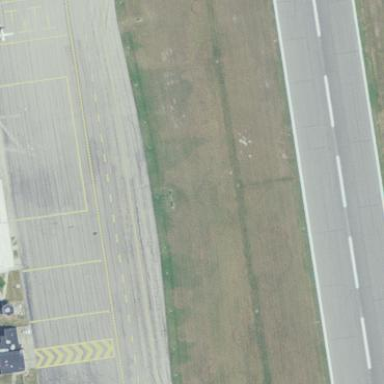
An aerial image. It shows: Apron at the airport.